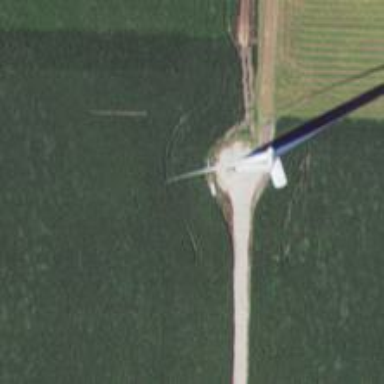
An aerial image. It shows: Wind turbine generator that utilizes wind as its source for generating electricity. It is of the horizontal axis type.